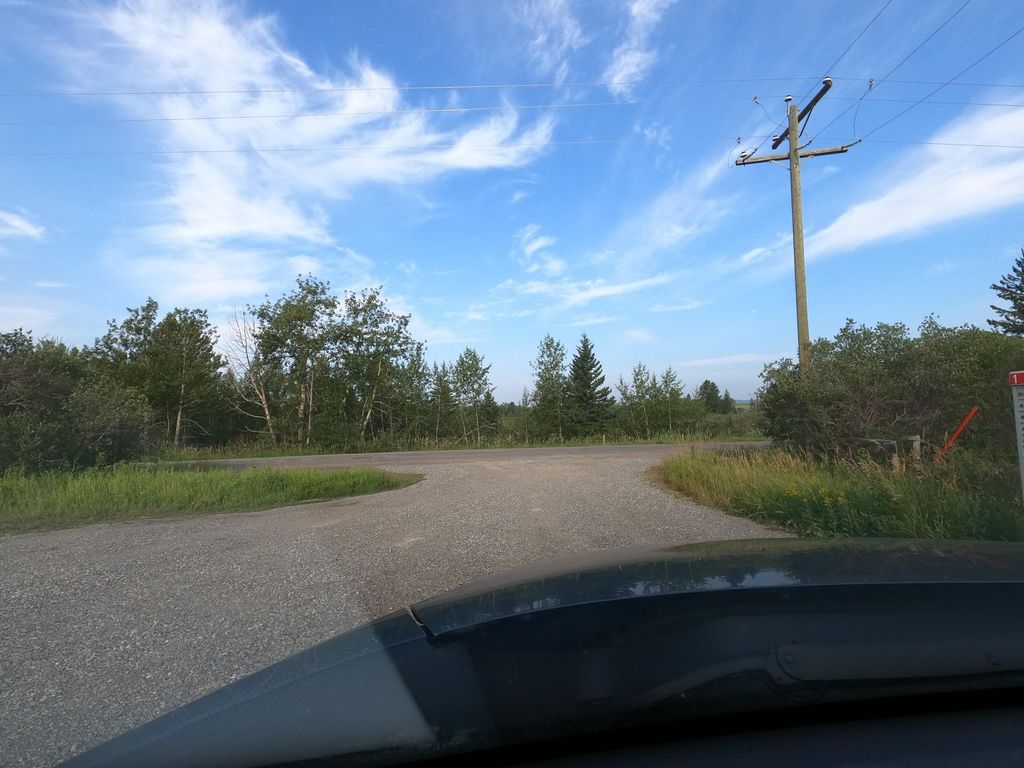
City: calgary